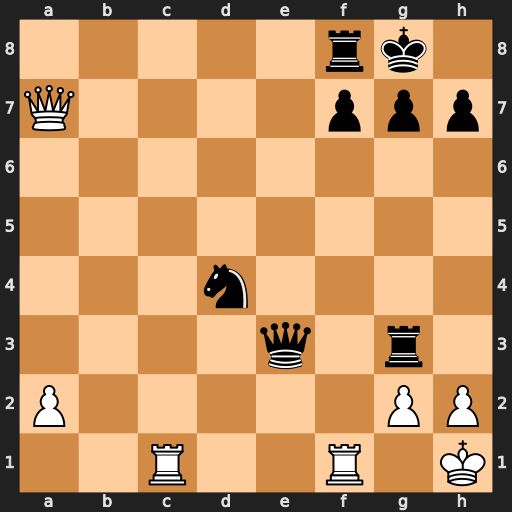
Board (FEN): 5rk1/Q4ppp/8/8/3n4/4q1r1/P5PP/2R2R1K
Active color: w
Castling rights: -
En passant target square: -
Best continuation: Qxf7+ Rxf7 Rc8+ Qe8 Rxe8+ Rf8 Rfxf8#